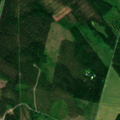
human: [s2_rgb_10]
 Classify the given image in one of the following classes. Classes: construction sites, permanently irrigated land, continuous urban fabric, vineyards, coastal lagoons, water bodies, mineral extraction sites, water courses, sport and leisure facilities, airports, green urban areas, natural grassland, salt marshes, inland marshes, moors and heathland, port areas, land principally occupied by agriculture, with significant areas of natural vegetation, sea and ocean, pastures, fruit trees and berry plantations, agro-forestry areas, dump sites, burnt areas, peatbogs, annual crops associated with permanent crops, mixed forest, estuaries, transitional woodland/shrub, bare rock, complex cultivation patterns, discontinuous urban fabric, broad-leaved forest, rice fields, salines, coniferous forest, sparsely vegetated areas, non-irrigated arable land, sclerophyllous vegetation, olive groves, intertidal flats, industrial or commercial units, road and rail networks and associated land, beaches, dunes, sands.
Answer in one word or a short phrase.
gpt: non-irrigated arable land, coniferous forest, mixed forest, transitional woodland/shrub